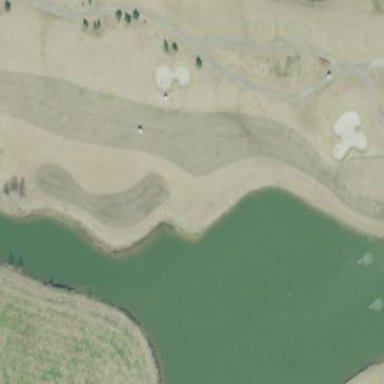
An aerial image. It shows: Golf fairway in the image.